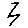
Label: zigzag